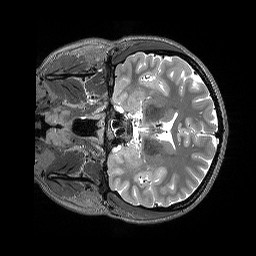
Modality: T2w
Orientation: coronal
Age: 26
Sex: female
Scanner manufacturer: siemens
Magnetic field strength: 3 T
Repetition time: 3.2 s
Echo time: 0.564 s